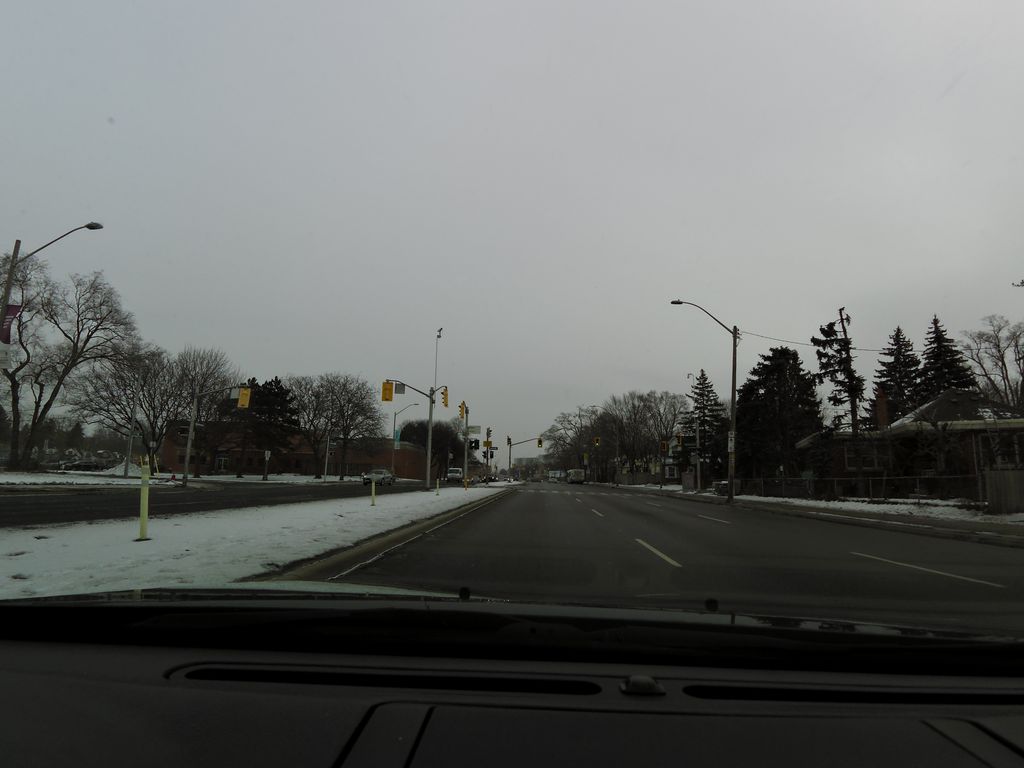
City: hamilton